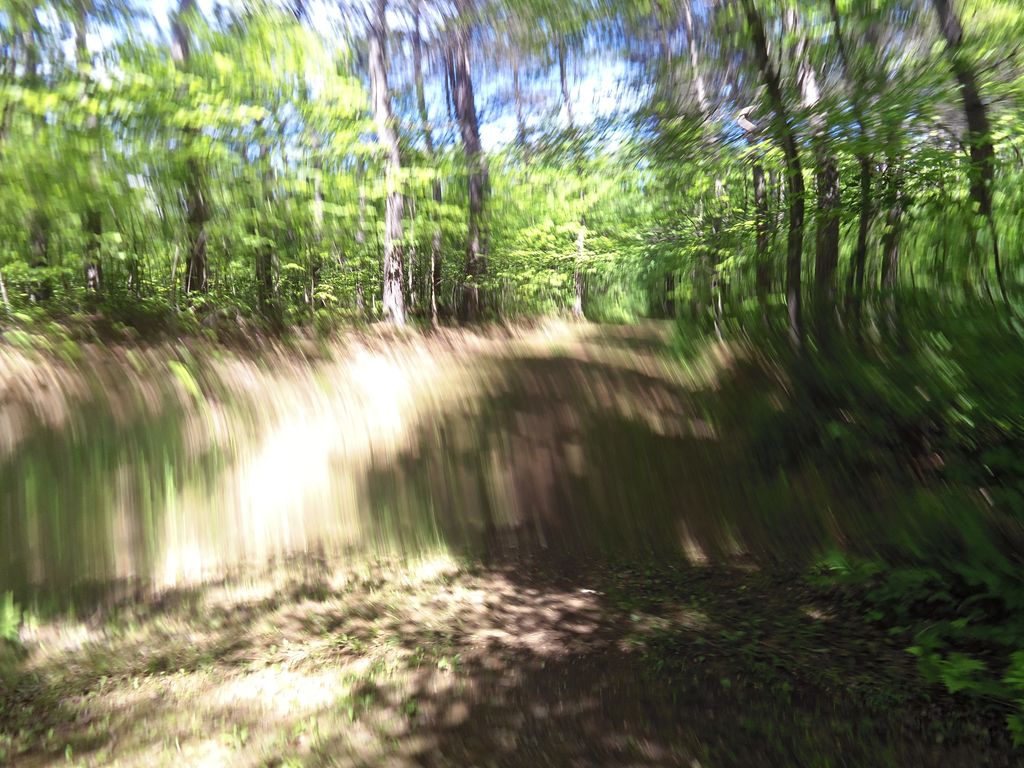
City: ottawa-gatineau